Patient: sex F, age 68
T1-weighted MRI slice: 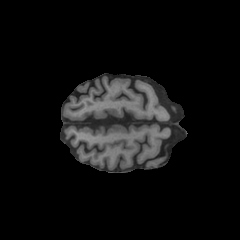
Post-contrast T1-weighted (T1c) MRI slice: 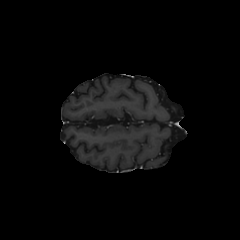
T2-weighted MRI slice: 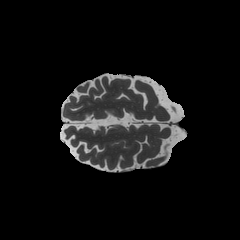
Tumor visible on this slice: no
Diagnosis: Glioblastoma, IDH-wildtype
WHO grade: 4